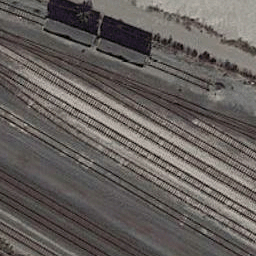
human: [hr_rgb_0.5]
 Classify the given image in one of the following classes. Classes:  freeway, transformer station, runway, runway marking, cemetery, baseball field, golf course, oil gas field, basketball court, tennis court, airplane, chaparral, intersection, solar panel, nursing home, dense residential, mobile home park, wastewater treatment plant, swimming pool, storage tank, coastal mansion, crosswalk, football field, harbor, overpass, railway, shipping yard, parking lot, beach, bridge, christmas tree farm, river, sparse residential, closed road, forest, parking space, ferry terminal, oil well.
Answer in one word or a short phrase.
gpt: railway